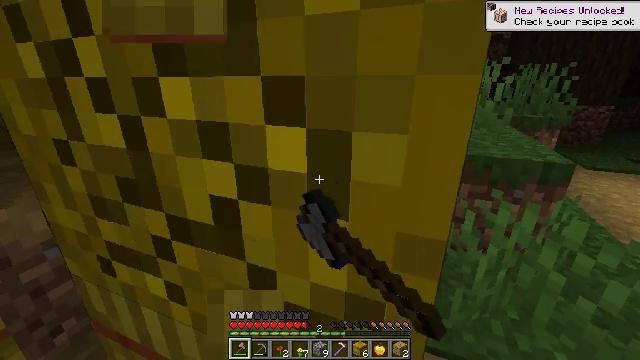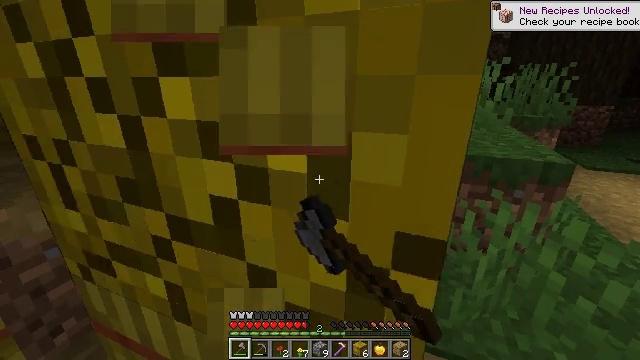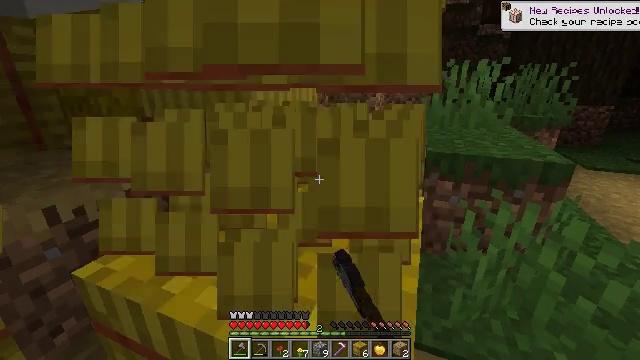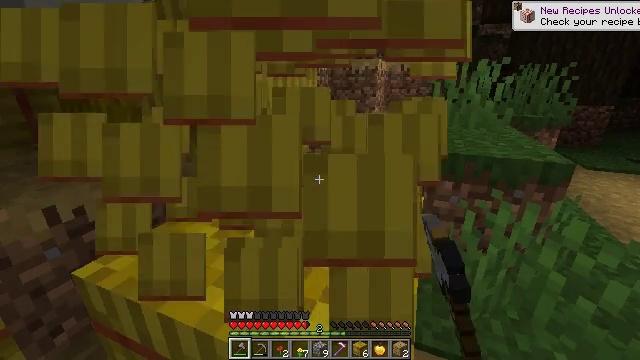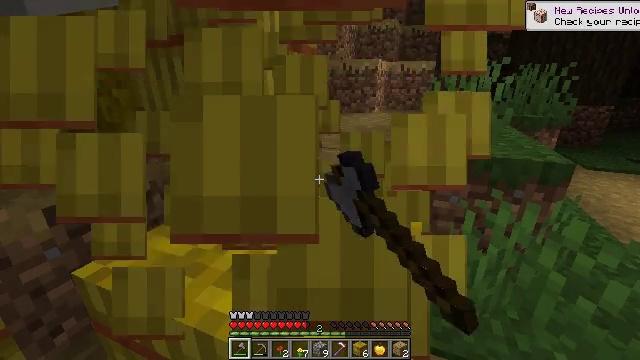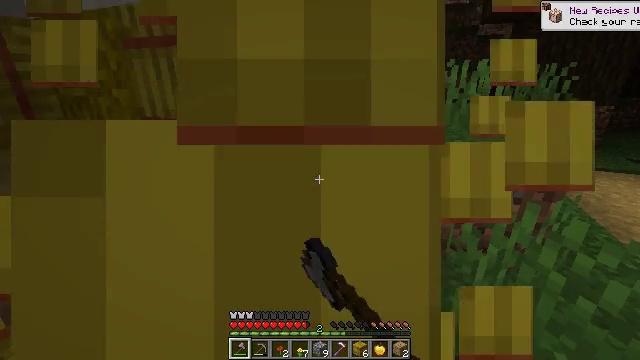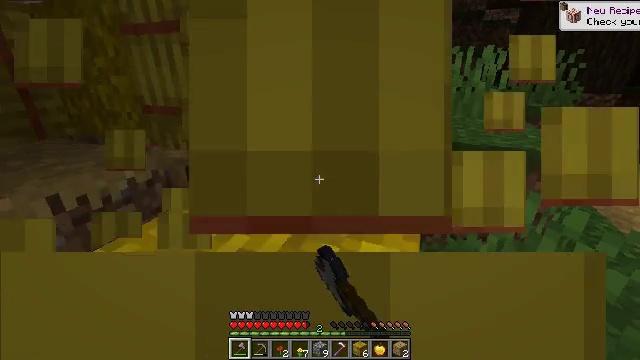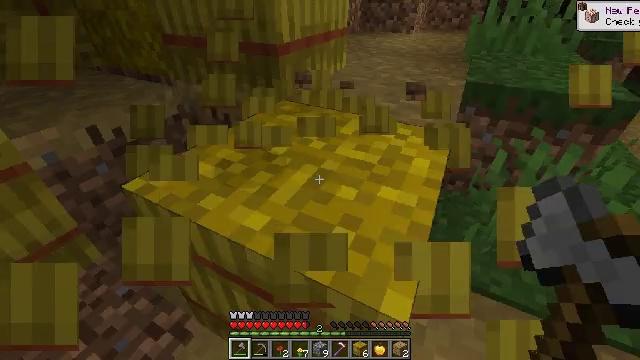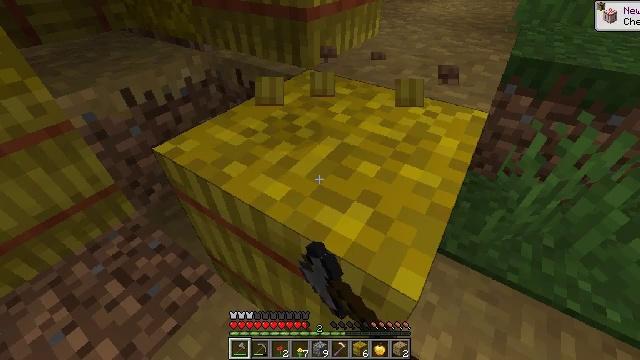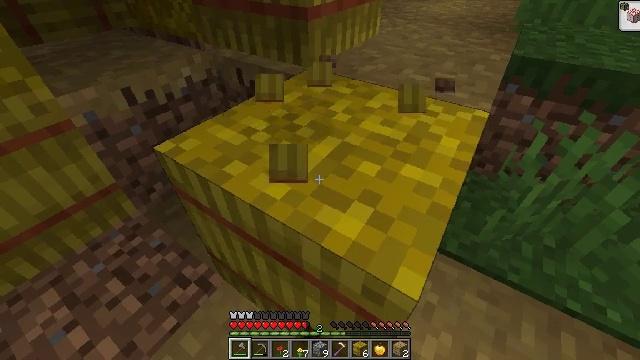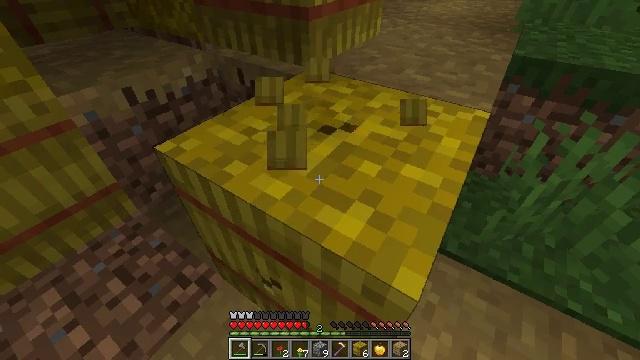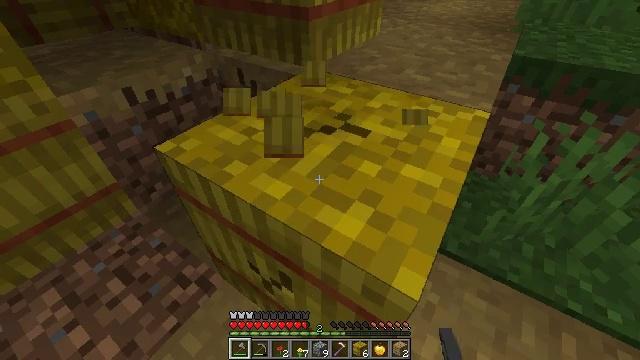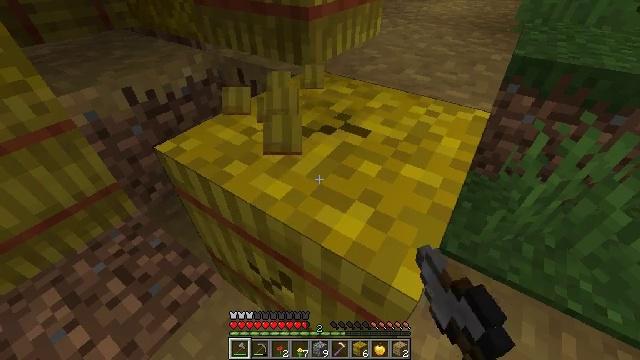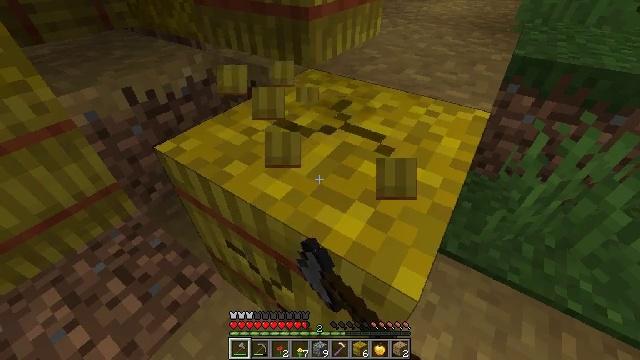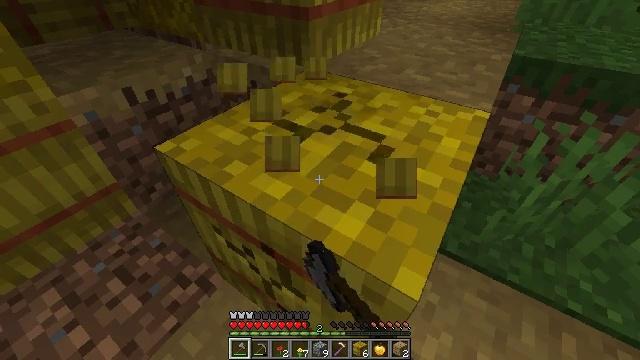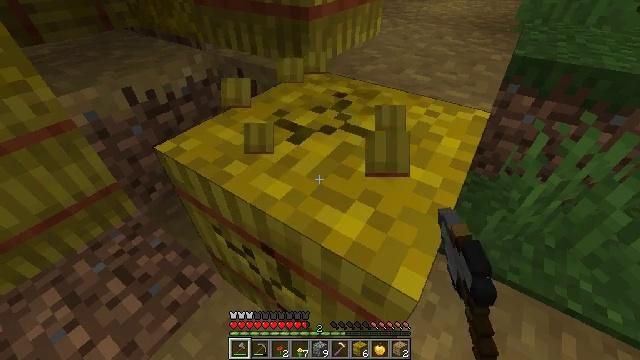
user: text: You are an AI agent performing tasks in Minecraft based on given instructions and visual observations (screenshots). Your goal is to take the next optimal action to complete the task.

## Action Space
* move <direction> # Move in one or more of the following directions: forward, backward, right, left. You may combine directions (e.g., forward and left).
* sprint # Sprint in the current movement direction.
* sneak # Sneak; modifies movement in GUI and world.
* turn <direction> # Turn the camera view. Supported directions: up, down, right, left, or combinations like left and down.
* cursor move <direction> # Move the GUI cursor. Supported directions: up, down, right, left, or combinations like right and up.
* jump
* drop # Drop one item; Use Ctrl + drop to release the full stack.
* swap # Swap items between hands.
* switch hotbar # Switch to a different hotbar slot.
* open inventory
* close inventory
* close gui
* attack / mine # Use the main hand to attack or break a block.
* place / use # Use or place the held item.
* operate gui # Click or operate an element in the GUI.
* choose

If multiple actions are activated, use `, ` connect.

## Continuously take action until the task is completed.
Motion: motion action
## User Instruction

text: Break the hay block to collect it.
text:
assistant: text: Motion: attack / mine
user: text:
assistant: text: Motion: attack / mine
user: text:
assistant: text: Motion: attack / mine
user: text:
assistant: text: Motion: attack / mine
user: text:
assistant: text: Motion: attack / mine
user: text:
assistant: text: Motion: turn down, attack / mine
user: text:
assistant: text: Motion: turn left and down, attack / mine
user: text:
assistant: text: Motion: turn left and down, attack / mine
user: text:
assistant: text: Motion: attack / mine
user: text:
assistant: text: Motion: attack / mine
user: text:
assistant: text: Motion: attack / mine
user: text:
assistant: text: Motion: attack / mine
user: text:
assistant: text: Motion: attack / mine
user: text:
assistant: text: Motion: attack / mine
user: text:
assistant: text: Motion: attack / mine
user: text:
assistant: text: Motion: attack / mine
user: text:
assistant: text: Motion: attack / mine
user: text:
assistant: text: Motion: attack / mine
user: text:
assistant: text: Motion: attack / mine
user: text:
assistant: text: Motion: attack / mine
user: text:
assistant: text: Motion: attack / mine
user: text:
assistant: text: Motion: attack / mine
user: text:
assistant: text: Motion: attack / mine
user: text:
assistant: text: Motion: attack / mine
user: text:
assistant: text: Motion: attack / mine
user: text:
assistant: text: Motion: turn up, attack / mine
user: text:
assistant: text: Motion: turn left and up, attack / mine
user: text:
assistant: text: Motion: turn left and up, attack / mine
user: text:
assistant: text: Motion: turn up, attack / mine
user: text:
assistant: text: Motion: attack / mine